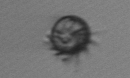
Label: Ciliophora